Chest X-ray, AP view. Patient: 70 years old, sex F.
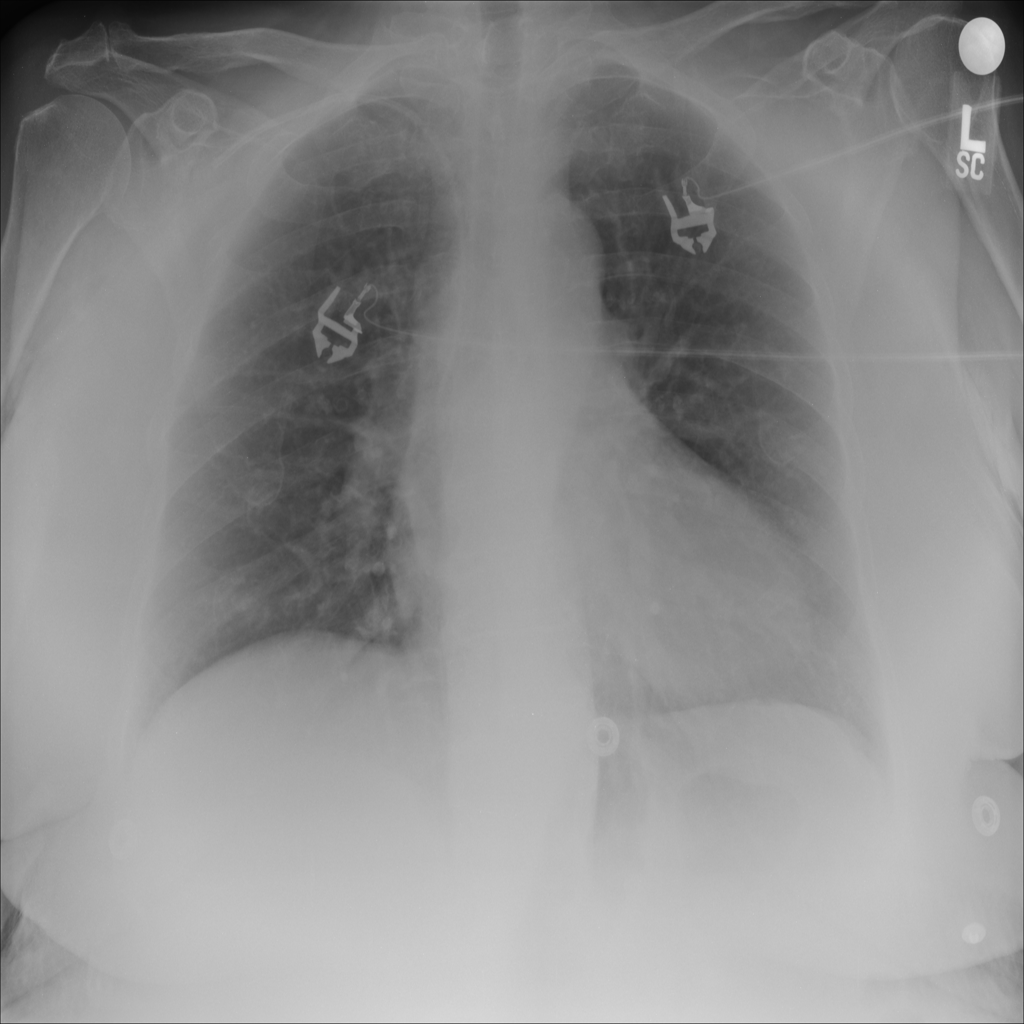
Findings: No Finding